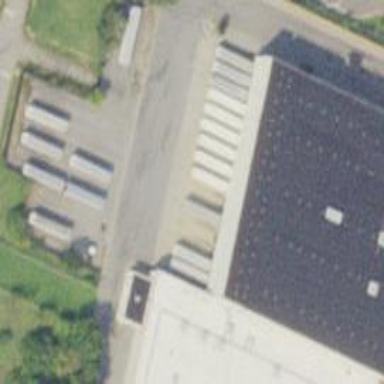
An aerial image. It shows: Industrial building.